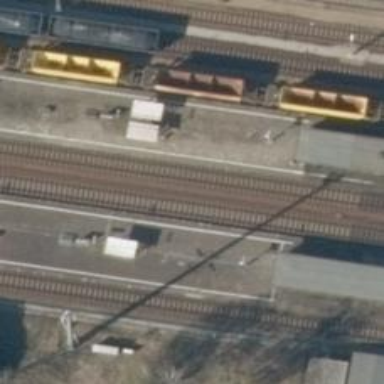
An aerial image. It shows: Category 5 railway station which is also public transport station.